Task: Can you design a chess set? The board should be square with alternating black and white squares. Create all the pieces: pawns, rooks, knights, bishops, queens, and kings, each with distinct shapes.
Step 2774:
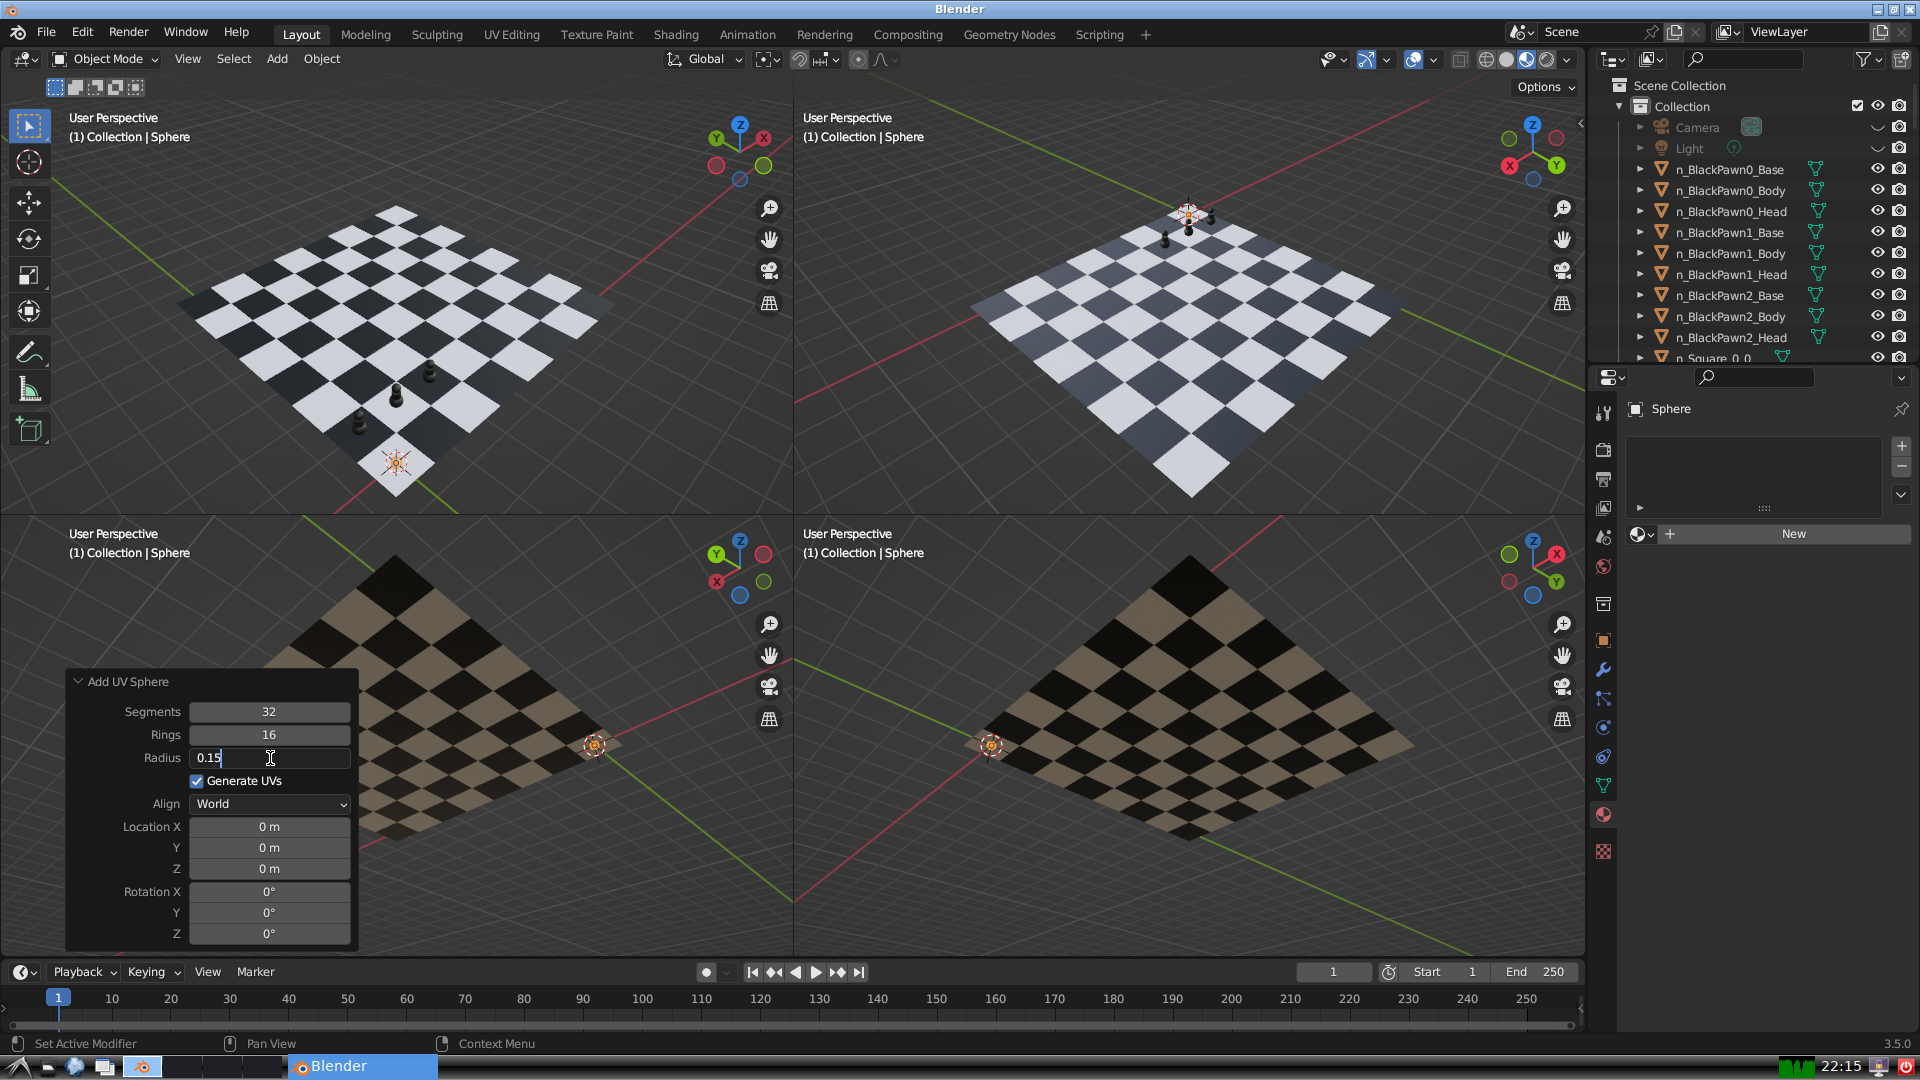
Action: {"key_press": ['Return']}